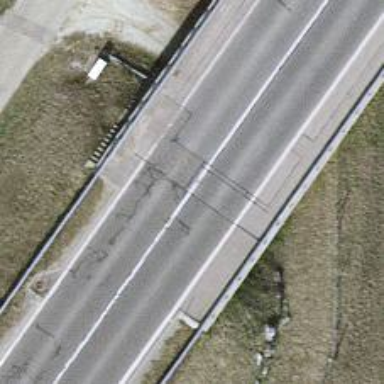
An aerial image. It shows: Primary highway bridge with asphalt surface.